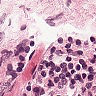
Metastatic tissue present: no